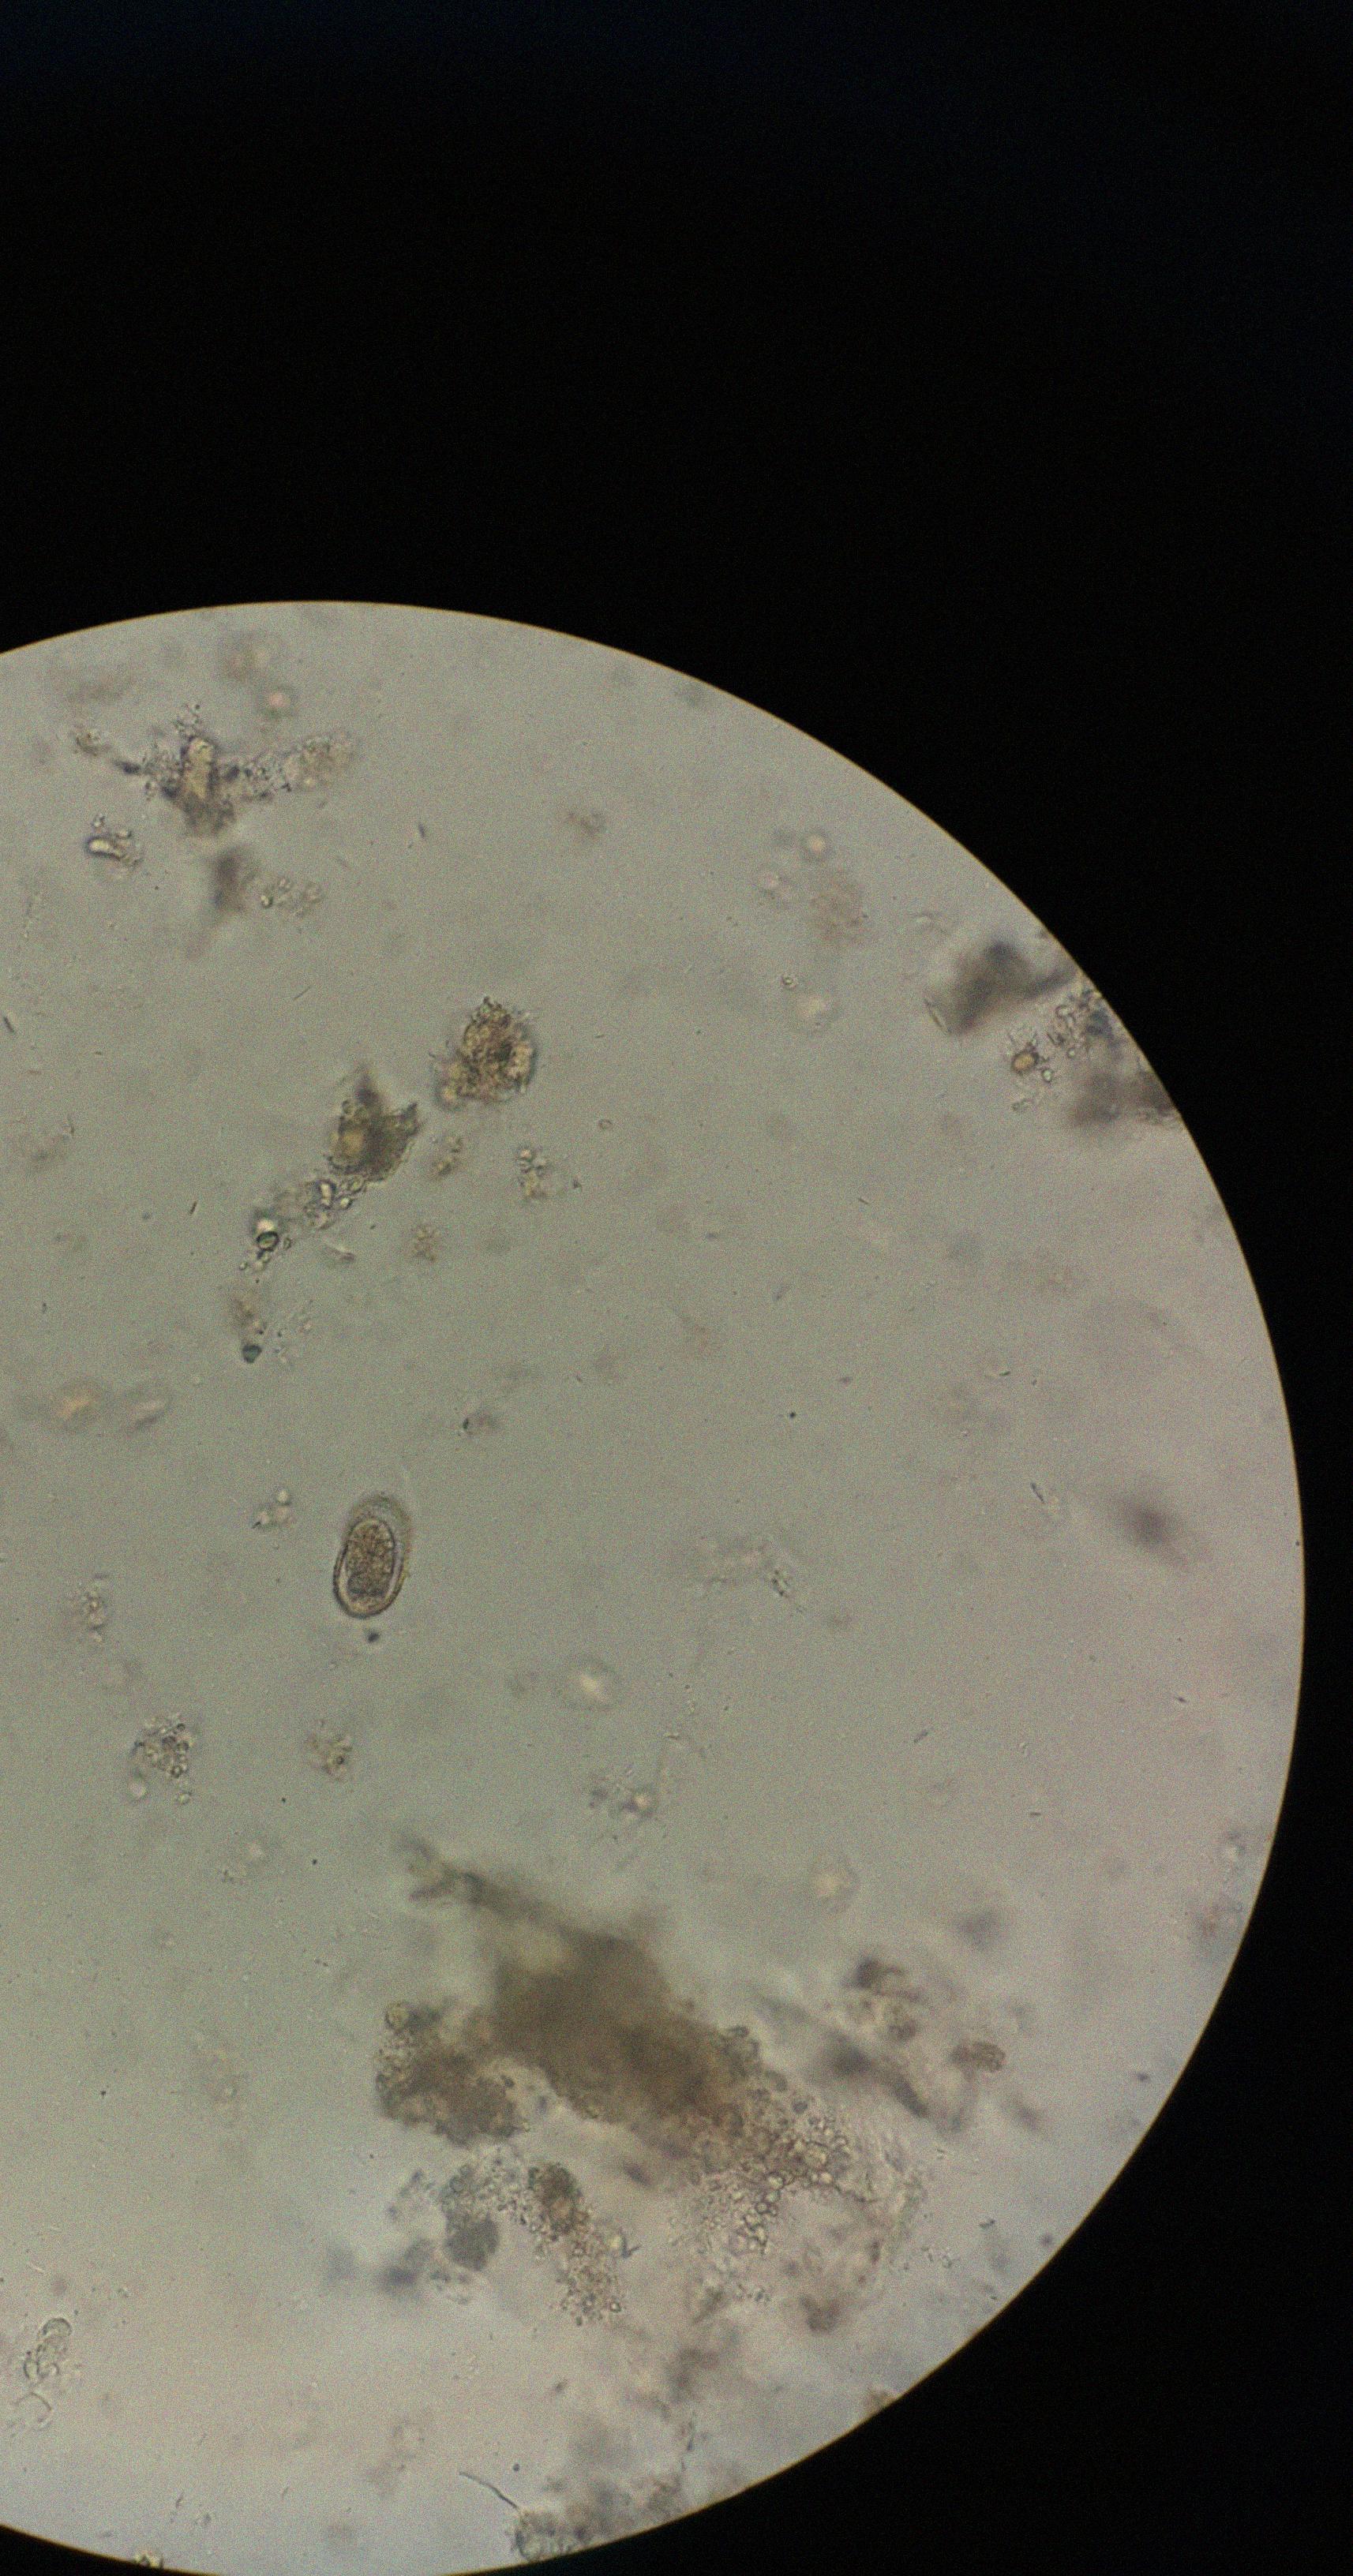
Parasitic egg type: Capillaria philippinensis